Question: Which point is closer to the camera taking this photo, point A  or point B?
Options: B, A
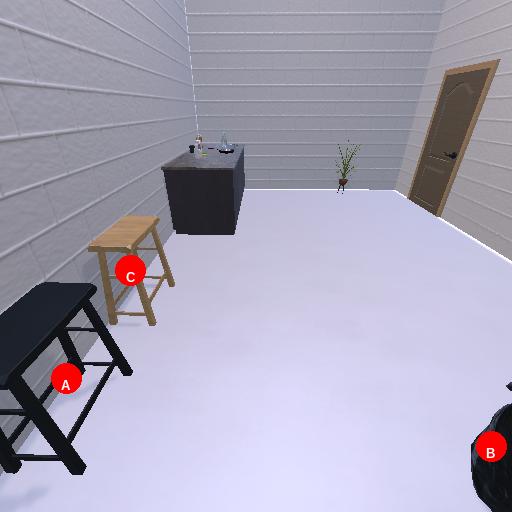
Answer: B